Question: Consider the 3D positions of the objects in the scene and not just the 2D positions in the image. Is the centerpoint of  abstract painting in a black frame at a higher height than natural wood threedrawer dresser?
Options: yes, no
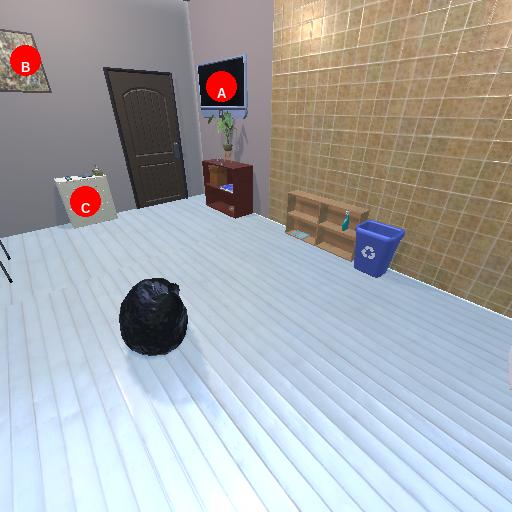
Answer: yes